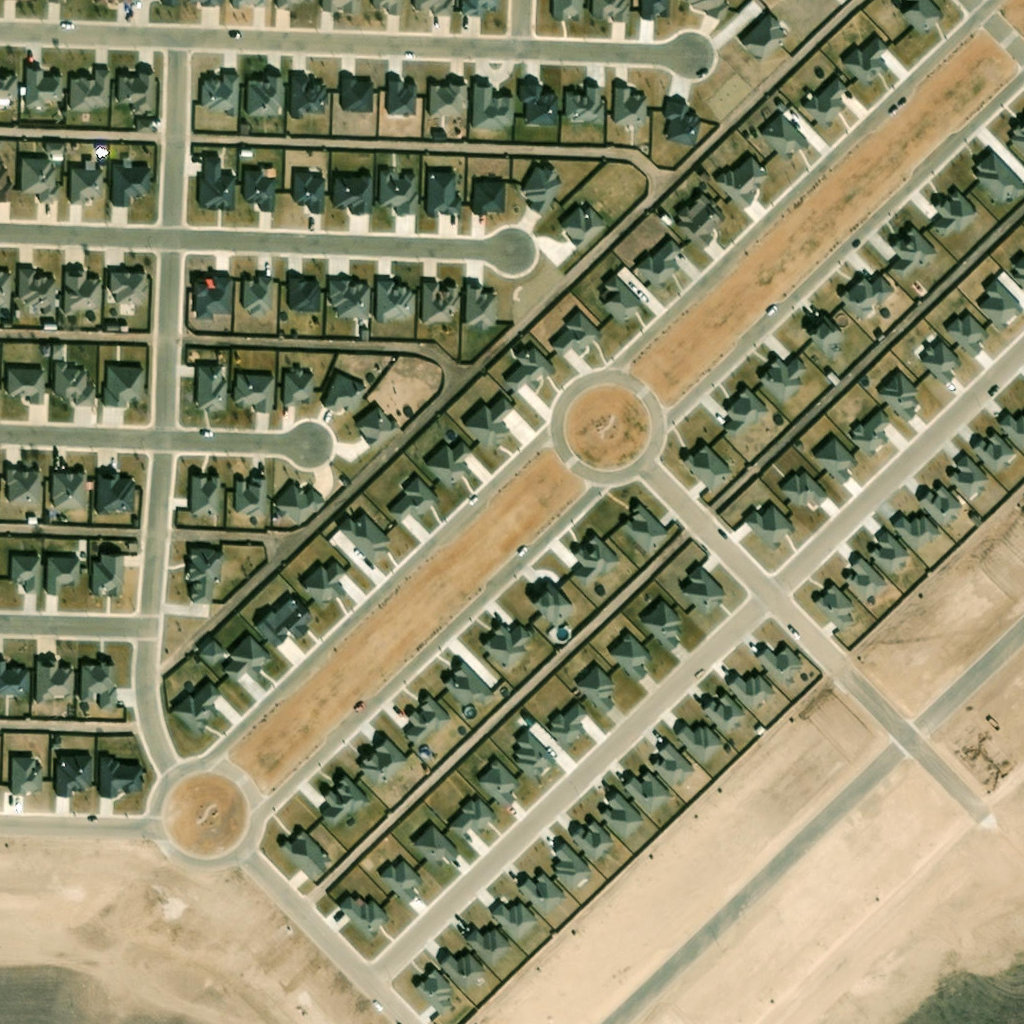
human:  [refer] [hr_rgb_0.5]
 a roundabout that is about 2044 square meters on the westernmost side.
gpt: <box>[[14, 74, 25, 84, 0]]</box>